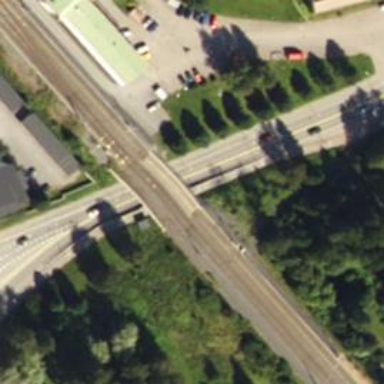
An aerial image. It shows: Railway with continuous electrified contact line.